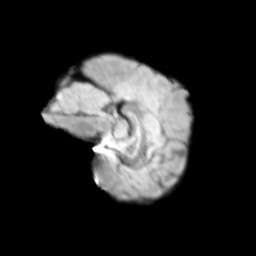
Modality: T2w
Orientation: sagittal
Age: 9
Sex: male
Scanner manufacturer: siemens
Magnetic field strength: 3 T
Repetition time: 3.8 s
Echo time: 0.07 s